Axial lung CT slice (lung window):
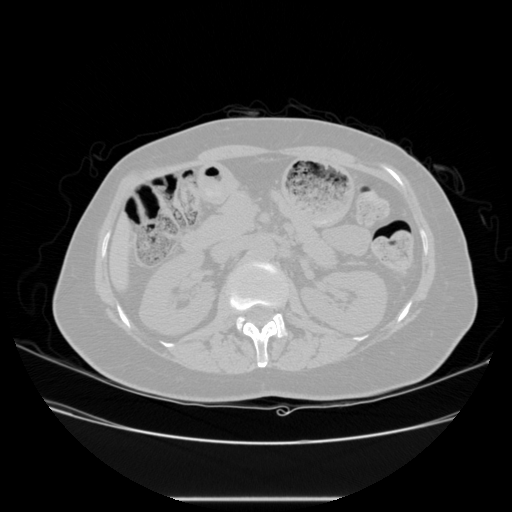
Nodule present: no